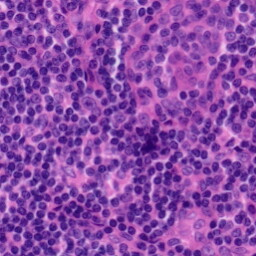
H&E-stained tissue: Tonsil